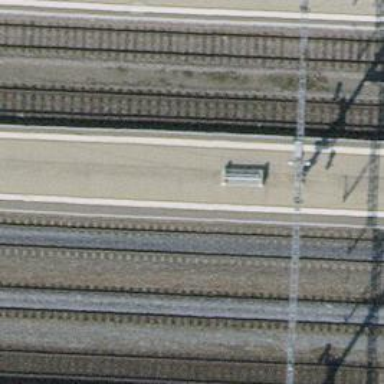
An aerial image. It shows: Bench for seating.